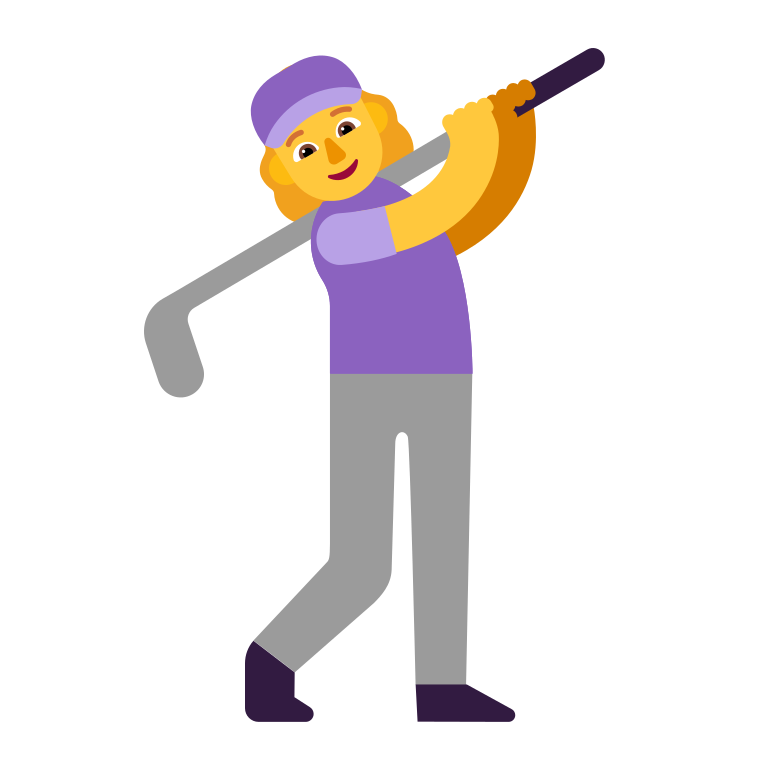
woman golfing flat default